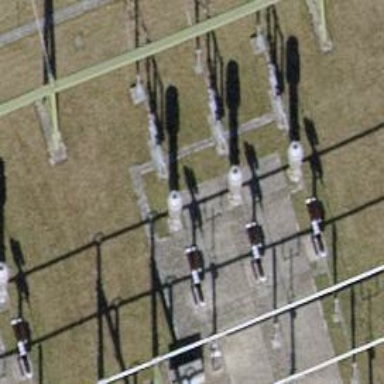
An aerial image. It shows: Bay for power lines.